Question: Count the number of objects in the diagram.
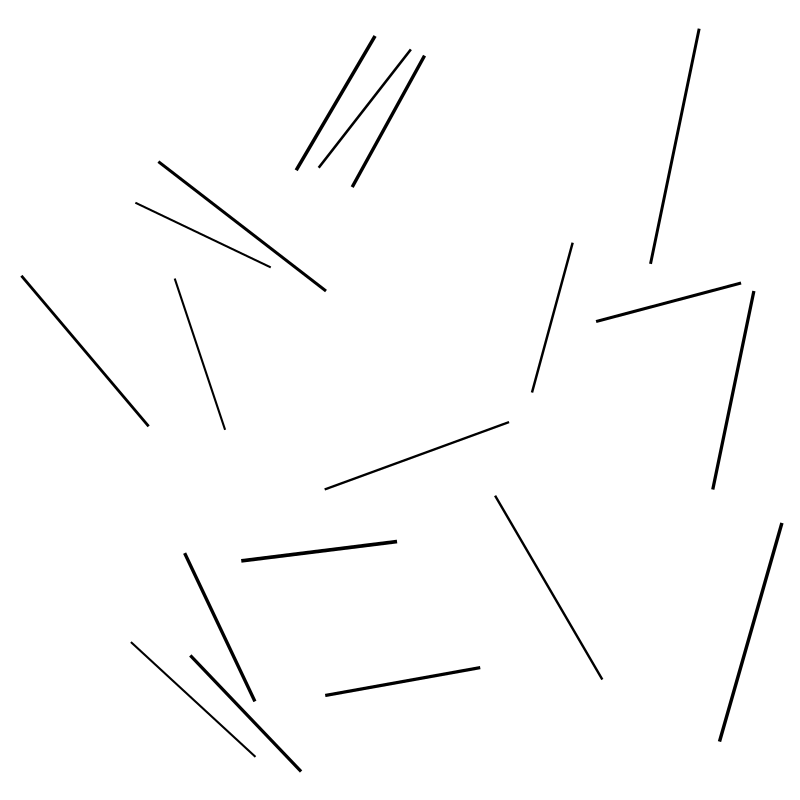
Answer: 19